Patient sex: M
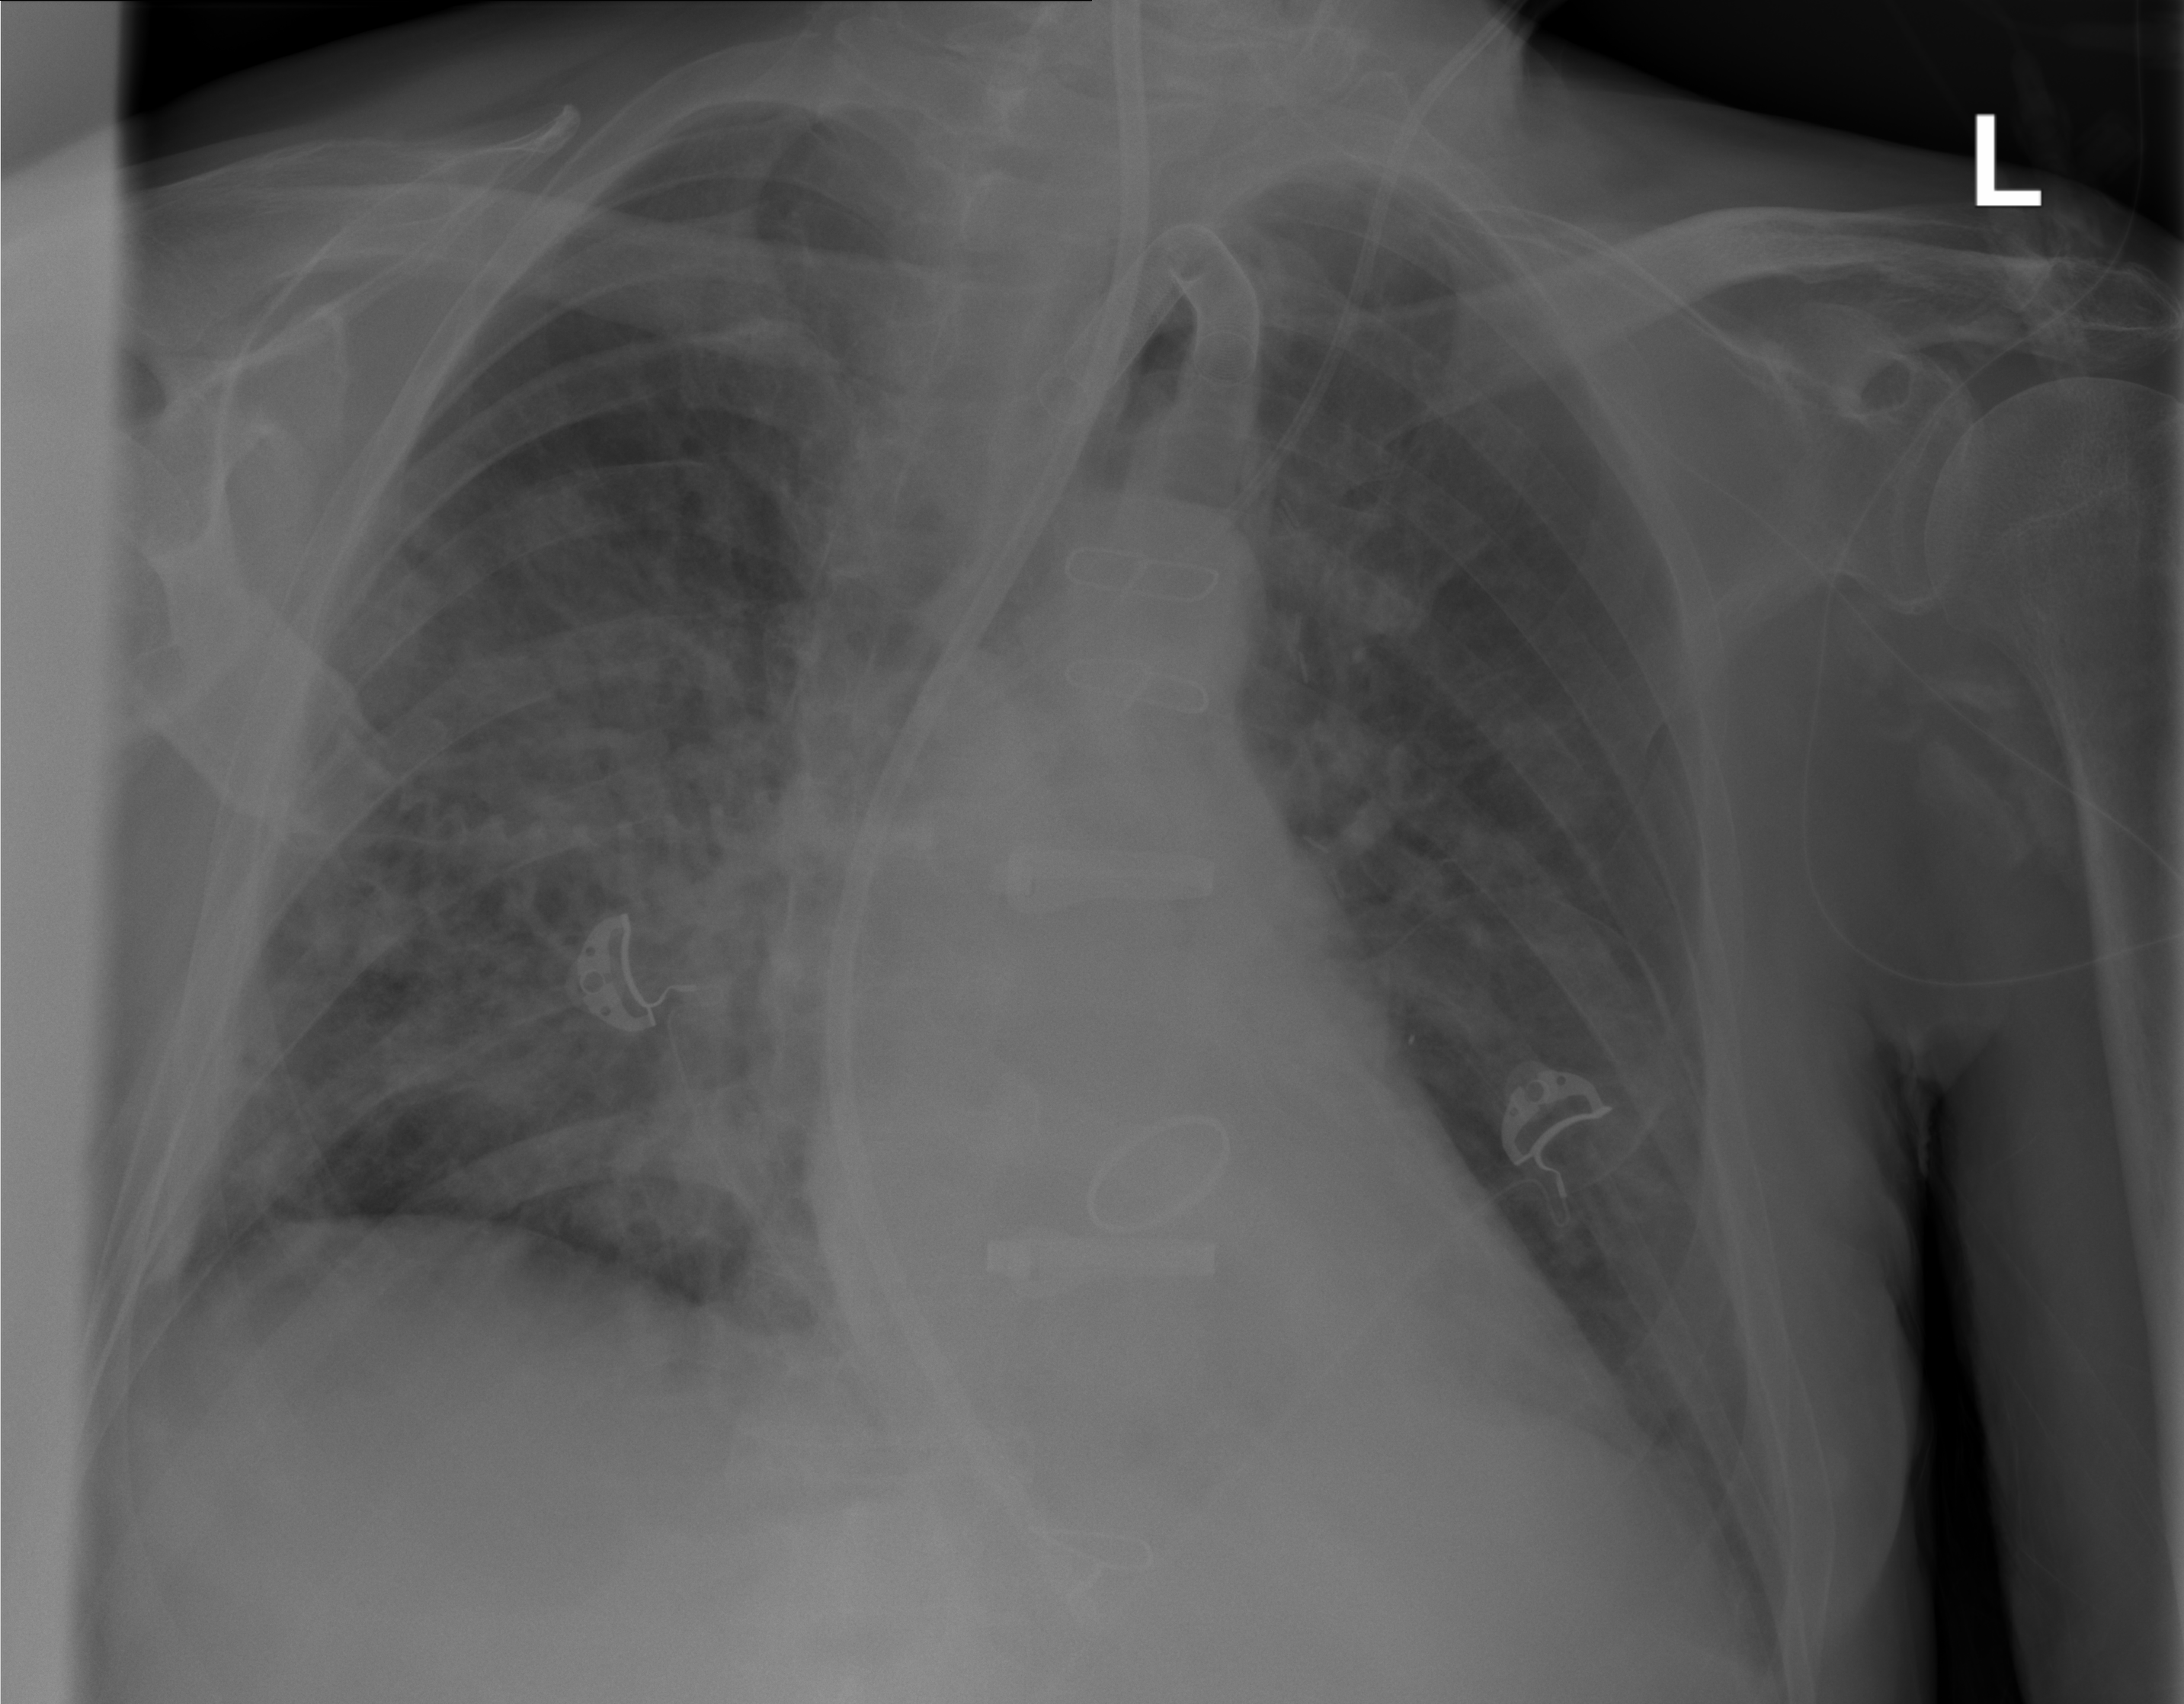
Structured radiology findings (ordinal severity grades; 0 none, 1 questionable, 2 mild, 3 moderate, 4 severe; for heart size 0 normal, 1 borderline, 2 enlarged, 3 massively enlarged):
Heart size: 0
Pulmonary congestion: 1
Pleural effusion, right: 2
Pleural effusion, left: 0
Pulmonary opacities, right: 3
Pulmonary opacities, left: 2
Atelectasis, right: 0
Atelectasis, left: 0